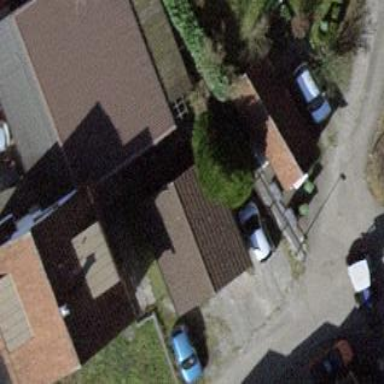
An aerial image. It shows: Garage.